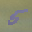
Label: 5